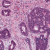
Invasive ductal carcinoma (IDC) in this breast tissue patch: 1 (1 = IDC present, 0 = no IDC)